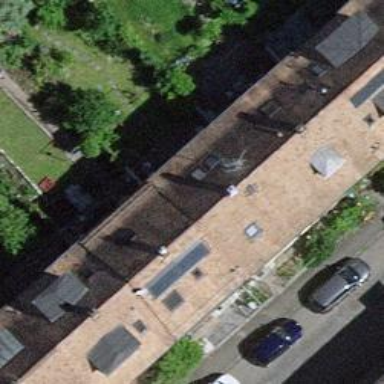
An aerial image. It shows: Terrace building.